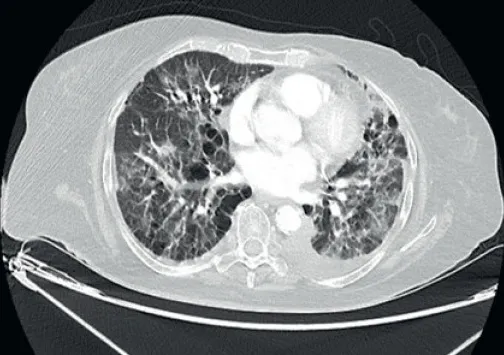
High-resolution CT thorax of the patient, taken at timepoint of clinical deterioration, three months after initiation of CDK 4/6 inhibitor (Palbociclib) therapy.
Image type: radiology (ct)